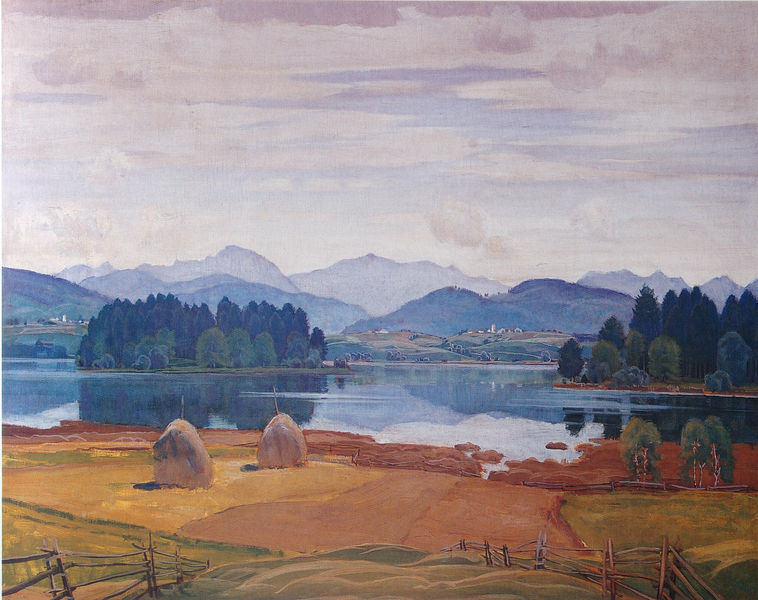
Titel: Morgen in den Bergen
Künstler: Paul Erbe
Standort: München
Institution: Oberfinanzdirektion
Schlagwörter: baum, berg, blau, himmel, wasser, weiß, wolken, bäume, gelb, grün, kirchturm, landschaft, see, ufer, braun, orange, türkis, gras, wiese, wolke, zaun, spiegel, birke, felder, horizont, häuser, natur, spiegelung, weide, gatter, gewässer, kirche, insel, rosa, tal, wald, weiher, ernte, heu, berge, gebirge, gipfel, dorf, farbe, herbst, ortschaft, bayern, alpen, heuhaufen, schweiz, hodler, ferdinand, chiemsee, siedlung, gebirgslandschaft, gebirgssee, weise, farbigkeit, inseln, orte, dörfer, ortschaften, franz marc, marc, heuballen, voralpenland, schober, heumandl, alpenvorland, ammersee, gewäaaer, landzungen, ndelbäume, raufe